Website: crate-barrel
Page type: billing-address
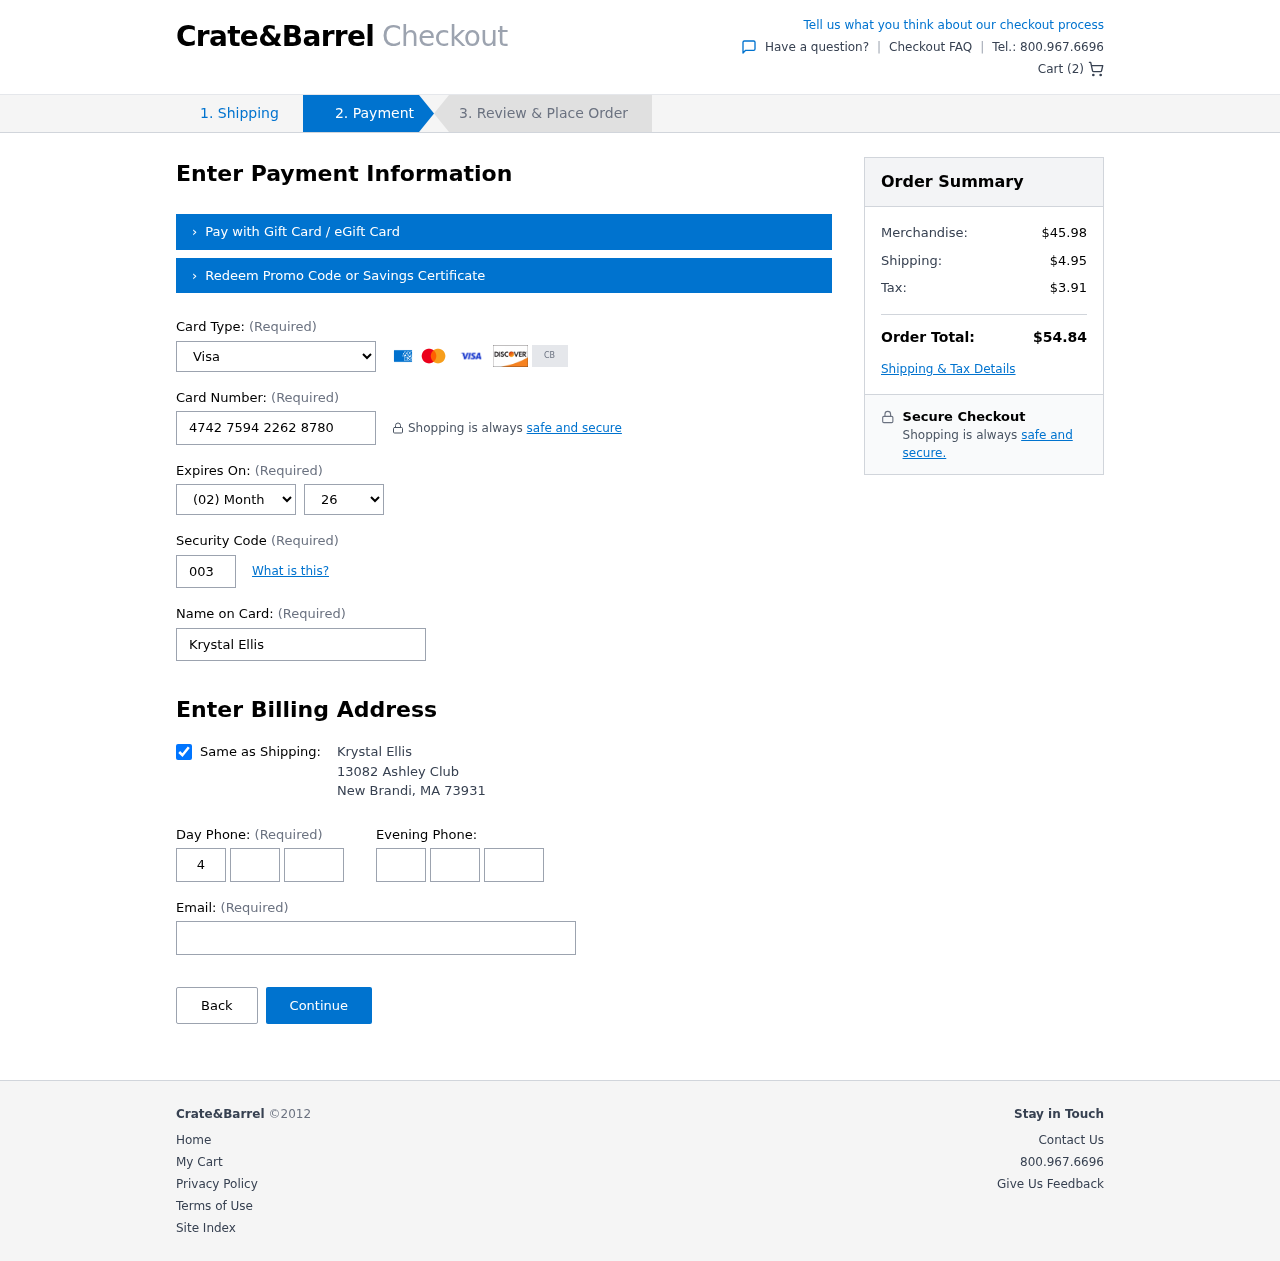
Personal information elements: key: PII_CARD_CVV
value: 003
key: PII_CARD_EXPIRY_MONTH
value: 02
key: PII_CARD_EXPIRY_YEAR
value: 26
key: PII_CARD_NUMBER
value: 4742 7594 2262 8780
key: PII_CARD_TYPE
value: Visa
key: PII_CITY
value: New Brandi
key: PII_EMAIL
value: krystal.ellis@yahoo.com
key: PII_FULLNAME
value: Krystal Ellis
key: PII_PHONE_AREA
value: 406
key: PII_PHONE_PREFIX
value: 532
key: PII_PHONE_SUFFIX
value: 8521
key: PII_POSTCODE
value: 73931
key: PII_STATE_ABBR
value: MA
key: PII_STREET
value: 13082 Ashley Club
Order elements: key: ORDER_NUM_ITEMS
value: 2
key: ORDER_SUBTOTAL
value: $45.98
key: ORDER_SHIPPING_COST
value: $4.95
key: ORDER_TAX
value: $3.91
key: ORDER_TOTAL
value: $54.84